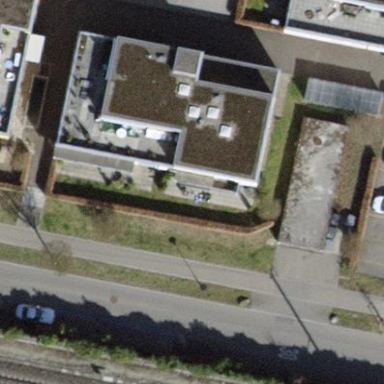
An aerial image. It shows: Yellow apartments building.